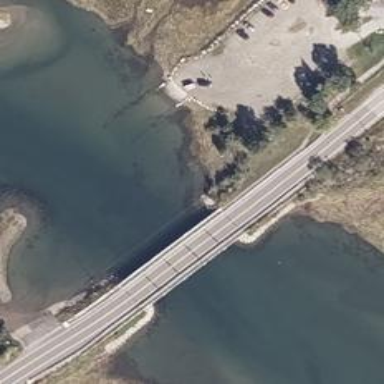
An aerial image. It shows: Footway bridge.